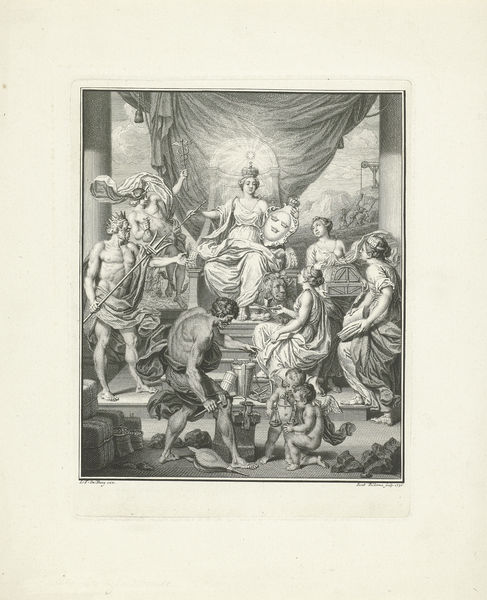
Titel: Tronende personificatie van de Republiek der Nederlanden
Künstler: Jacob Folkema
Standort: Amsterdam
Institution: Rijksmuseum
Schlagwörter: femmes, gris, escalier, femme, gravure, soleil, couronne, vase, lumiere, enfants, enfant, dessin, trône, lion, ange, anges, rayon, hommes, reine, rayons, chérubins, chérubin, forgeron, rein, sayonner